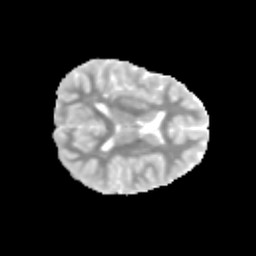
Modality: MD
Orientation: axial
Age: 9
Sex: female
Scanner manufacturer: siemens
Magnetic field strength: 3 T
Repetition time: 3.8 s
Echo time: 0.07 s